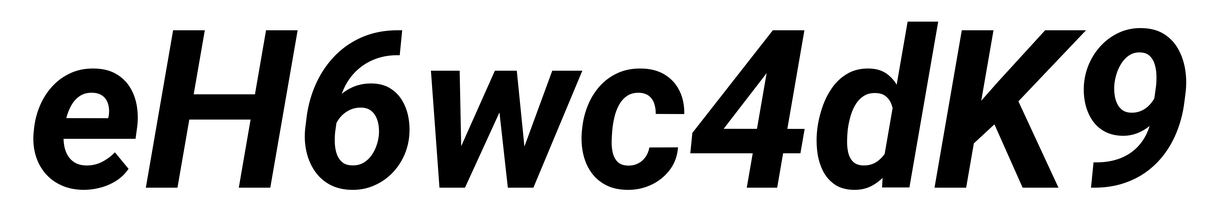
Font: Roboto-Italic_Bold_Italic